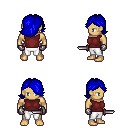
a pixel art fantasy rpg character, male body template, human, tanned skin, maroon sleeveless shirt, white pants, blue swoop hairstyle, metal gloves, dagger, four views (front, back, left, right), 2x2 character sprite sheet, small pixel art, hard edges, no anti-aliasing